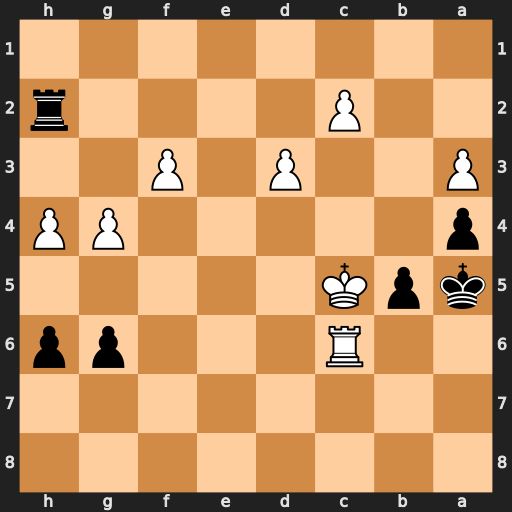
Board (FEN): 8/8/2R3pp/kpK5/p5PP/P2P1P2/2P4r/8
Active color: b
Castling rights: -
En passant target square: -
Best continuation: Rxc2+ Kd5 Rxc6